Interaction volume radius: 10 \u00c5
Interaction volume height: 15 \u00c5
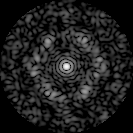
Disorder parameter: 0.7288